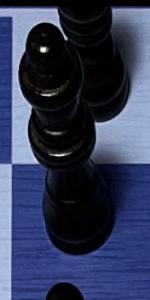
Label: Queen_Black